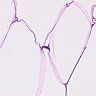
Metastatic tissue present: no